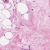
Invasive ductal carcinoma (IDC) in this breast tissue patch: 0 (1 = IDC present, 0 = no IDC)